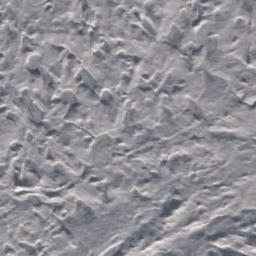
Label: sea_ice